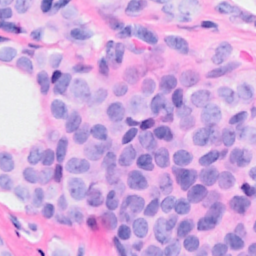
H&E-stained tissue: Breast